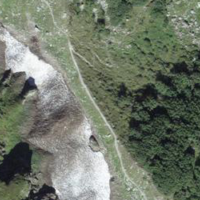
EUNIS habitat code: 26
Species observed at this site:
Silene acaulis